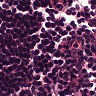
Metastatic tissue present: no